Question: I have a simple app that has two view controllers. Both of them have a UINavigationBar at the top, as a header. The second UIViewController is displayed as a modal view, when the user clicks on a button on the first one.
When my app first launches, the initial view doesn't completely cover the main UIView and seems "pushed" to the top (see image below).

After I click on the "instructions" button, which displays another view with presentModalViewController:animated:, and dismiss the modal ViewController, everything is displayed correctly.
Anybody knows what I might be doing wrong?
I have nothing in viewWillAppear, and this is my viewDidLoad
'''
- (void)viewDidLoad {
[super viewDidLoad];
if (!self.model) {
self.model = [[FRRSushiRiceModel alloc] init];
[[self.header.items objectAtIndex:0] setTitle: @"Perfect Sushi Rice: Ingredients"];
}
}
'''
and my application:didFinishLaunchingWithOptions:
'''
- (BOOL)application:(UIApplication *)application didFinishLaunchingWithOptions:(NSDictionary *)launchOptions {
// Create and add the main controller (ingredients)
self.ingredientsController = [[FRRIngredientsViewController alloc] init];
[window addSubview:self.ingredientsController.view];
[window makeKeyAndVisible];
return YES;
}
'''
This small project reproduces this behavior:
<URL>
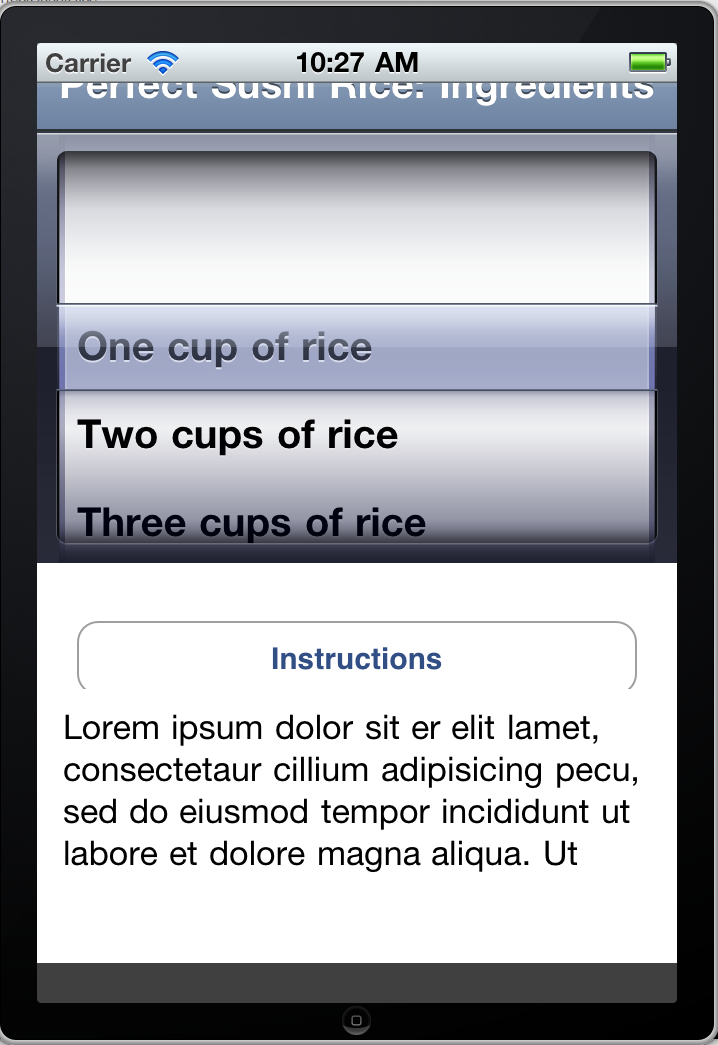
Answer: I found the error, guys.
Basically I was trusting the system to correctly set the frame of my views to match the usable portion of the screen. This works when you add it to some controller of controllers (such as UINavigationController), or add it via IB.
If you add your controllers programmatically, you need to set the view's frame explicitly. A good default is:
'''
[[UIScreen mainScreen] applicationFrame]
'''
represents the part of the screen available to applications: the whole screen minus the status bar.